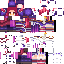
A female human skin with dark skin, wearing brown helmet dressed in a purple hoodie and brown pants, featuring a closed mouth.